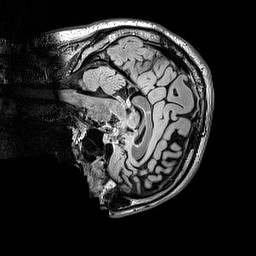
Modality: FLAIR
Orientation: sagittal
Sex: male
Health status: ill
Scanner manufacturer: siemens
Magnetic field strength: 3 T
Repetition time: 5 s
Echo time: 0.388 s